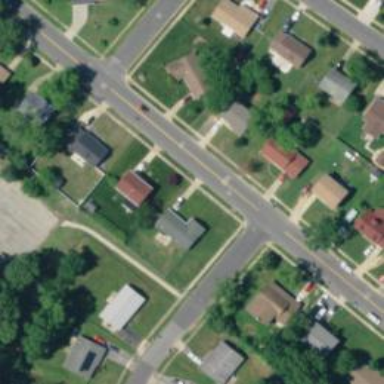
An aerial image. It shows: Neighborhood.